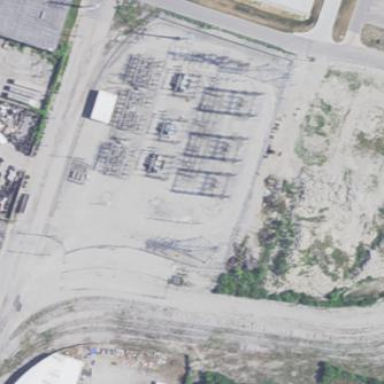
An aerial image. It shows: Substation with power facilities.